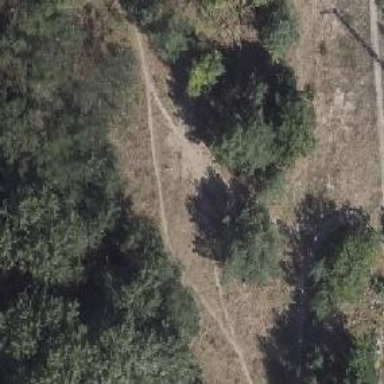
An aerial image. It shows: Dirt path.